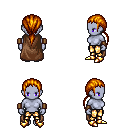
a pixel art fantasy rpg character, female body template, dark elf, purple skin, brown cape, gold greaves, dark blonde ponytail hairstyle, leather bracers, gold boots, four views (front, back, left, right), 2x2 character sprite sheet, small pixel art, hard edges, no anti-aliasing